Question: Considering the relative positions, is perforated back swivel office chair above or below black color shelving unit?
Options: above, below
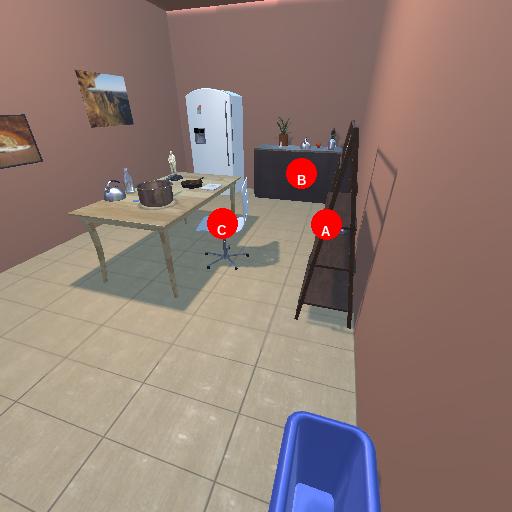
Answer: above